Chest X-ray:
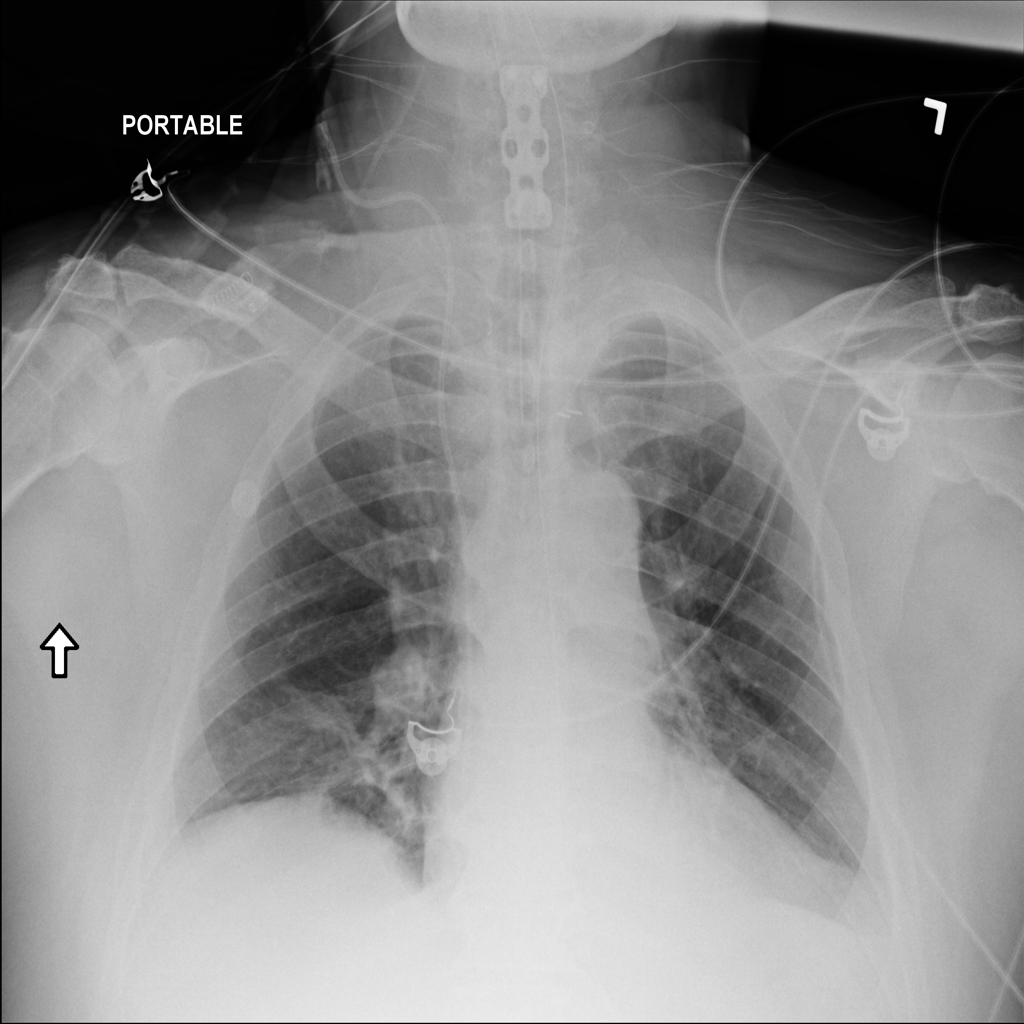
Findings: Consolidation, Effusion
No abnormal finding: no